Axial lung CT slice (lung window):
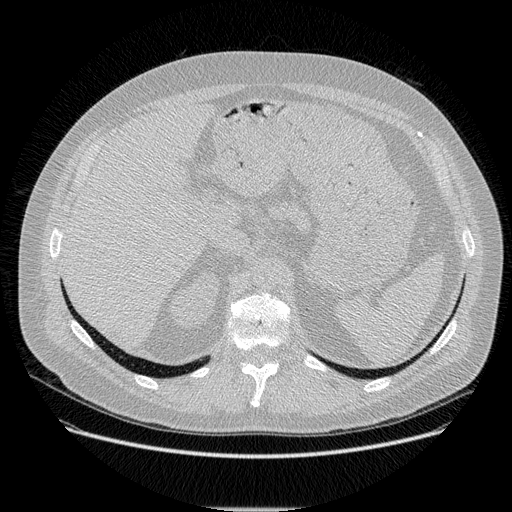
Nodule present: no